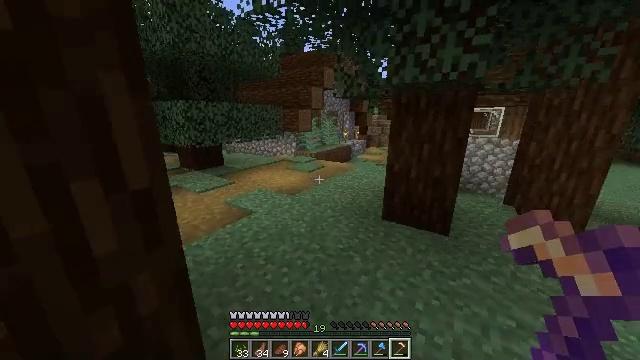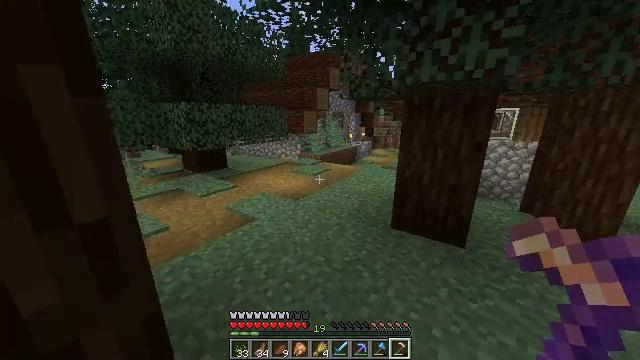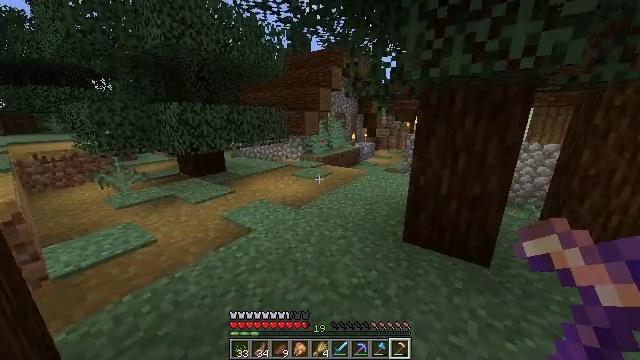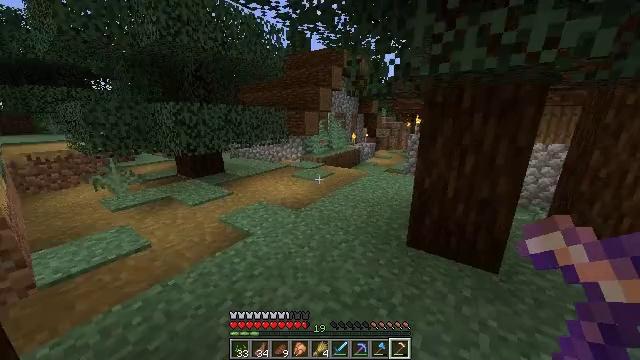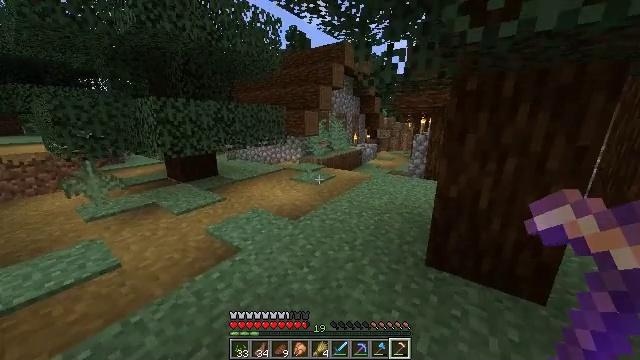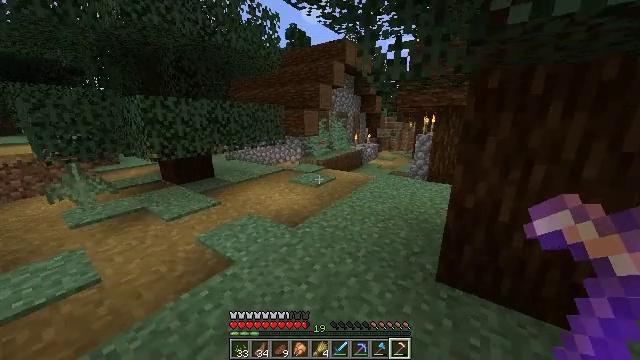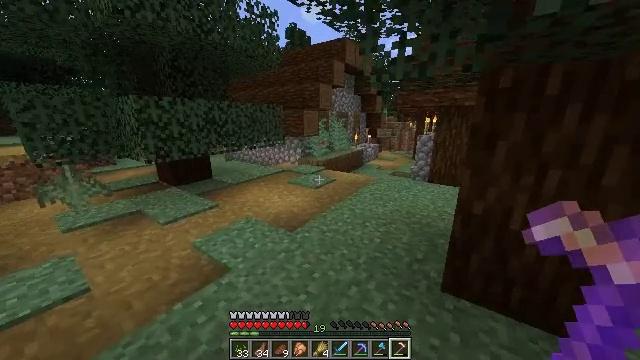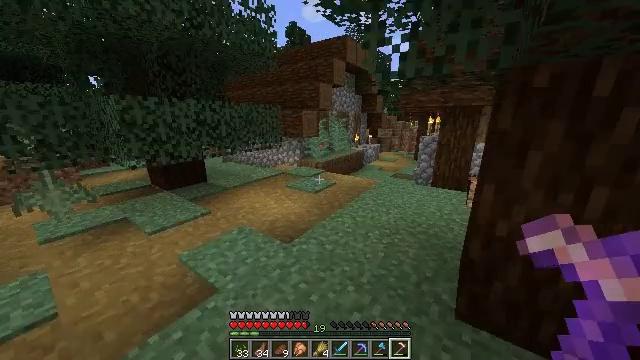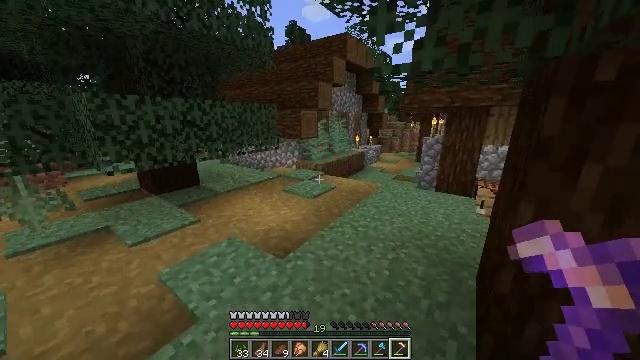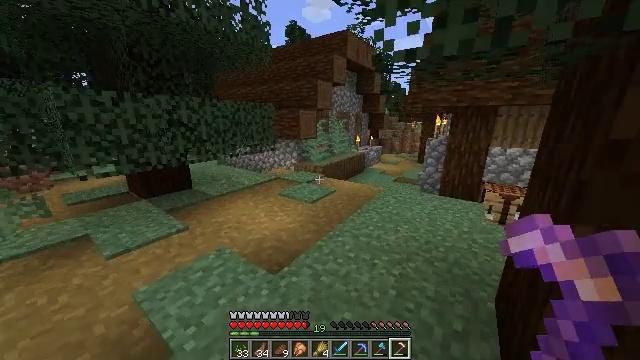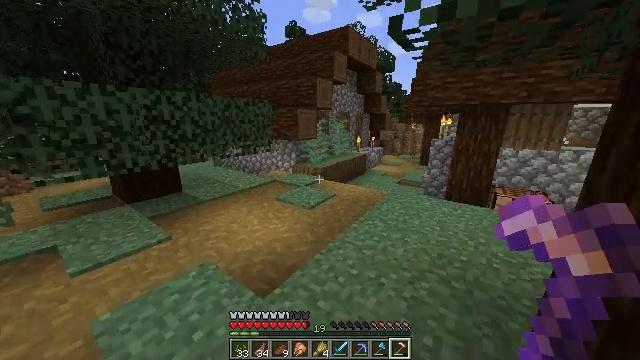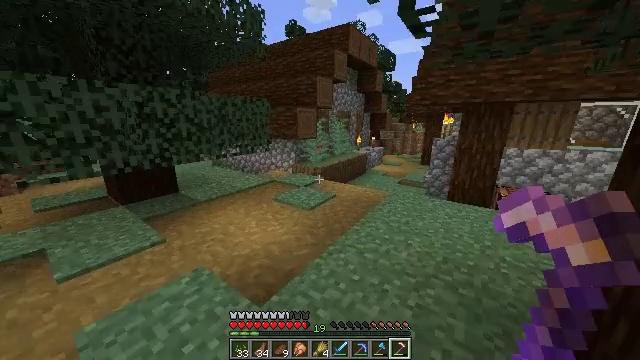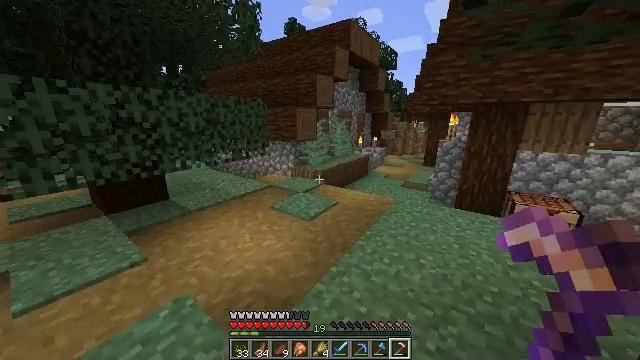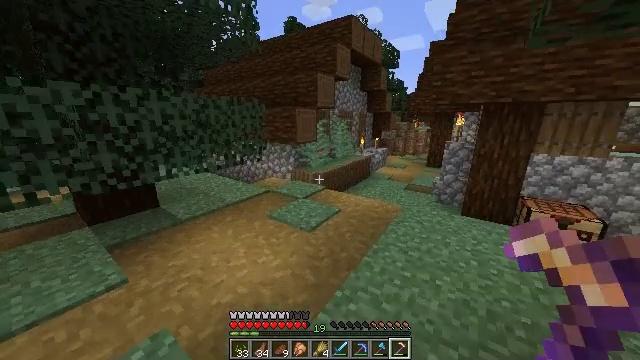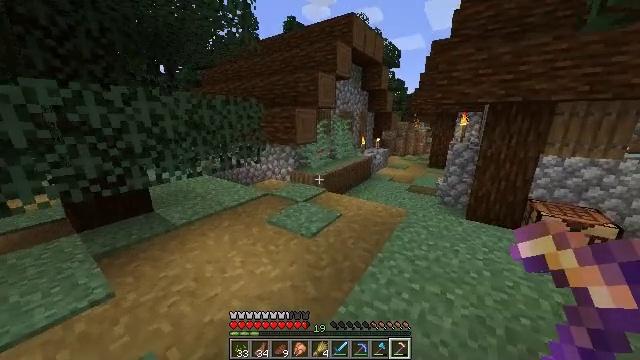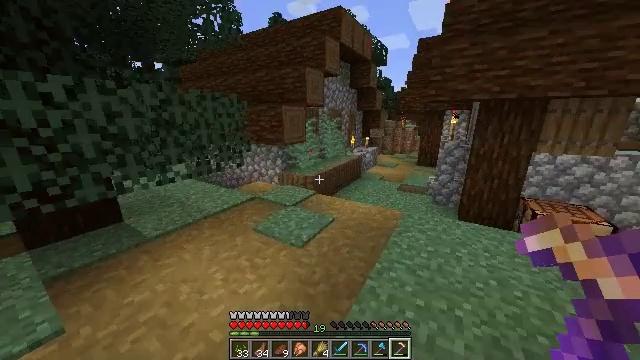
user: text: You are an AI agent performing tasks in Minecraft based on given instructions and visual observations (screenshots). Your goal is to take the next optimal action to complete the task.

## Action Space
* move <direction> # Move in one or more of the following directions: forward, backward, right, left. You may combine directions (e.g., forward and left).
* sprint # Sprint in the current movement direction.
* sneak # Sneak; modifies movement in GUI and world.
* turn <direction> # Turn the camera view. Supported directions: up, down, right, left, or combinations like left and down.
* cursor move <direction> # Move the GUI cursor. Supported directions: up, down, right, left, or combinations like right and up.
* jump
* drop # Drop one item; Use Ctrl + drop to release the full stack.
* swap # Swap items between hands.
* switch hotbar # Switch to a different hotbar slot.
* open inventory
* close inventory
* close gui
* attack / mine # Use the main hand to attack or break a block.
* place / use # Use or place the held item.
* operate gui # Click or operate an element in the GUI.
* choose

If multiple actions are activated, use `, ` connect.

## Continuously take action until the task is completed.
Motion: motion action
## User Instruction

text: Break the powered rail to collect it.
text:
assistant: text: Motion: move forward, turn left
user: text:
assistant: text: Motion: move forward
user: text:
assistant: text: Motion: move forward
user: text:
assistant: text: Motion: move forward
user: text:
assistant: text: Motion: move forward
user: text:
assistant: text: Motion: move forward
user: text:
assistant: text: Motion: move forward
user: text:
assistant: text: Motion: move forward
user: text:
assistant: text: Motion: move forward
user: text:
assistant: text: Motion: move forward
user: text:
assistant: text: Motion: move forward
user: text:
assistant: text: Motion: move forward
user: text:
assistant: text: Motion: move forward
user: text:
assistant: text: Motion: move forward
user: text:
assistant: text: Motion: move forward, turn right
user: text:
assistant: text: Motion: move forward, turn right
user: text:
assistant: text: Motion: move forward, turn right
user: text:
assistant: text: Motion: move forward, turn right
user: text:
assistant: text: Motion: move forward, turn right
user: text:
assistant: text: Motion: move forward, turn right
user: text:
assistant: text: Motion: move forward
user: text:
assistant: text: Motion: move forward
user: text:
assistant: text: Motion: move forward
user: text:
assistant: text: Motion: move forward
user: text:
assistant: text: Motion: move forward
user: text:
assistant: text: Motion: move forward
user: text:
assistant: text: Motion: move forward
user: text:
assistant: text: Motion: move forward, sprint
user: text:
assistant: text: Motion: move forward, sprint
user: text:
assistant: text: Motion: move forward, sprint